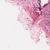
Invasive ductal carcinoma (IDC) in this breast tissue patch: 1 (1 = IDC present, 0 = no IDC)